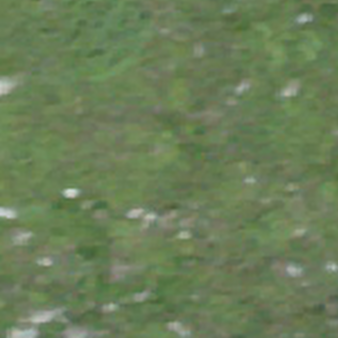
Label: other